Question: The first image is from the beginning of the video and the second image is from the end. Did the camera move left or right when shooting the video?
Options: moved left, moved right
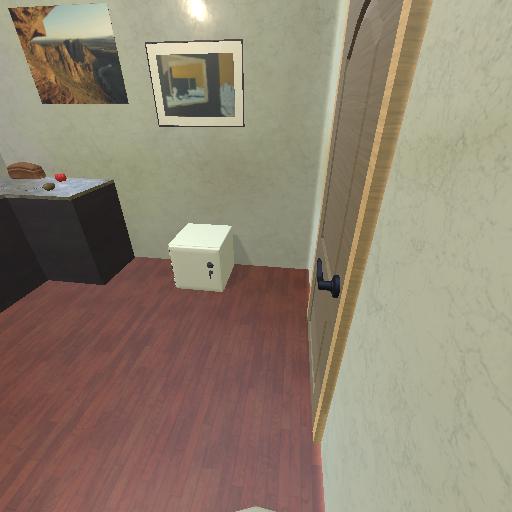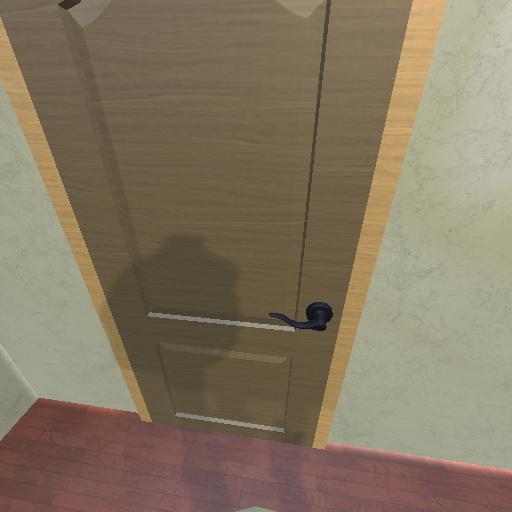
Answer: moved left